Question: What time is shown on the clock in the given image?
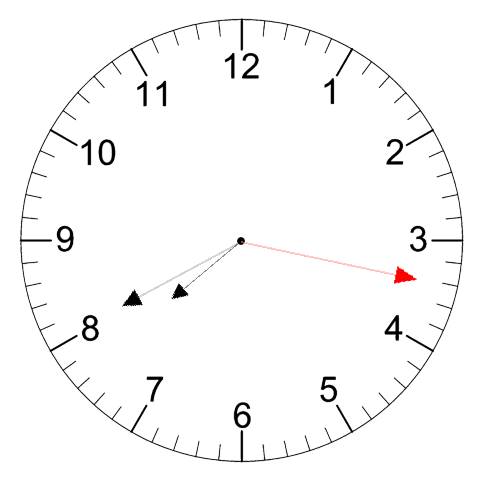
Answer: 07:40:17